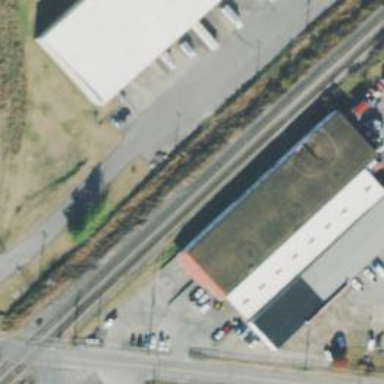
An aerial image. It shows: Railway spur service.